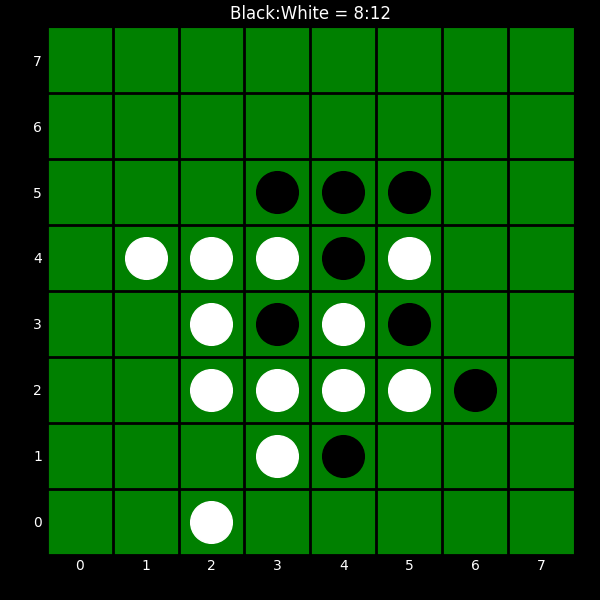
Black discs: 8
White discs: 12